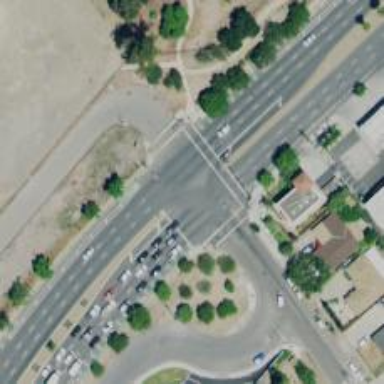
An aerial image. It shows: Solid stop line on the road.